Interaction volume radius: 5 \u00c5
Interaction volume height: 15 \u00c5
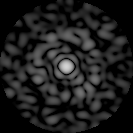
Disorder parameter: 0.8601